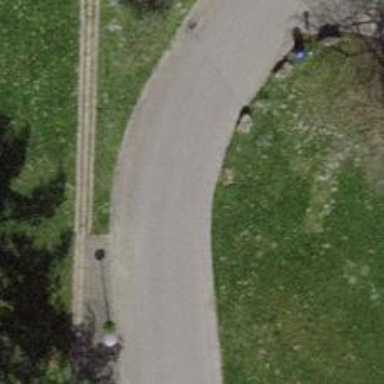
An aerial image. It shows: Asphalt pedestrian road.